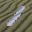
Label: 1